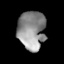
Tissue: lung
Cell type: T cells
Senescence score: 0.1462
Nuclear area (px): 1037
Mean DAPI intensity: 143.218